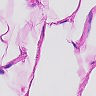
Metastatic tissue present: no